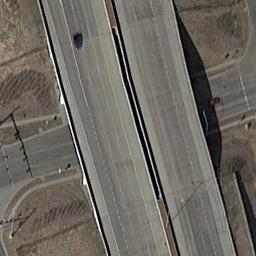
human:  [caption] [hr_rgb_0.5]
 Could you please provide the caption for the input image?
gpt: The overpass is next to the bare land with some cars .

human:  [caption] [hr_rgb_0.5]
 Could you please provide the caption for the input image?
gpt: The cross-line overpass is over the road on the wasteland .

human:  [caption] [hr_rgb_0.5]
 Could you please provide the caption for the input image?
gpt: There is a car on the overpass .

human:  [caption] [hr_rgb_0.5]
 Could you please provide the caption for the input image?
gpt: An overpass is bent into two circles .

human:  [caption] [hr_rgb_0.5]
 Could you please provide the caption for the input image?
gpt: There are brown bare land around the overpass .